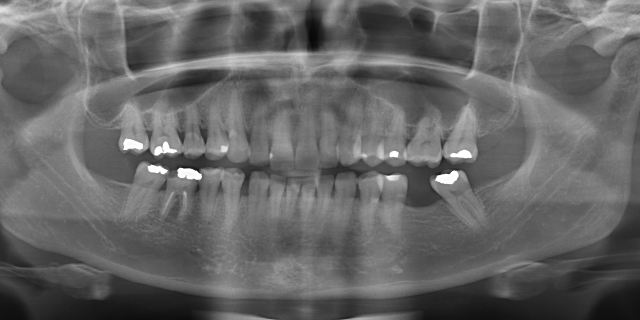
adult